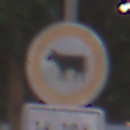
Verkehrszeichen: VerbotViehtrieb
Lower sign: ZeitangabenOhneBeschraenkungAufWochentage1
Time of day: MorningAfternoon
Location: Outdoor (Urban)
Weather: Clear
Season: NotSpecified
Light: Natural